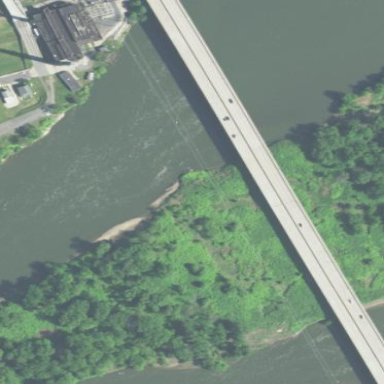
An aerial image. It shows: Man-made bridge.